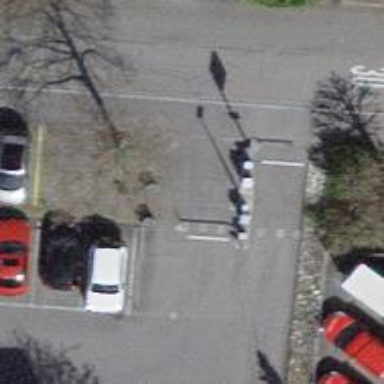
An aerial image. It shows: Lift gate barrier.